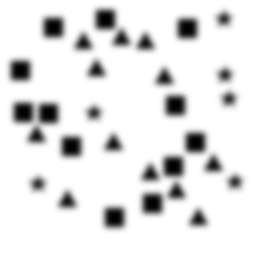
Squares: 12
Triangles: 12
Stars: 6
Total shapes: 30